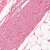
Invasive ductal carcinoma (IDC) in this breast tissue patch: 0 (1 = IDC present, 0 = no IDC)